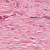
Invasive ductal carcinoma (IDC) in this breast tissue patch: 1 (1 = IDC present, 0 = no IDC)